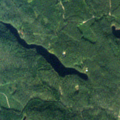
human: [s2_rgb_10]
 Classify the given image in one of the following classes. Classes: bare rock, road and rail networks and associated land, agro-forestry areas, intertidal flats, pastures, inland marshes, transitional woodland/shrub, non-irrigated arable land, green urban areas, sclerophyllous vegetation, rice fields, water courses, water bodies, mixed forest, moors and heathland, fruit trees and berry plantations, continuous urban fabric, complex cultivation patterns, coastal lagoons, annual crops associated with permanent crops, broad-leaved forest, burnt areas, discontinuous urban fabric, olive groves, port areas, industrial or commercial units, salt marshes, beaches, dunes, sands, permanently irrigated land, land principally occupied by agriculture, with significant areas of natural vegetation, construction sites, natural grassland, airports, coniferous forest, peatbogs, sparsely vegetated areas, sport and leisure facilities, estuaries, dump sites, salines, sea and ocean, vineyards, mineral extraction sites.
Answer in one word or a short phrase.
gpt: coniferous forest